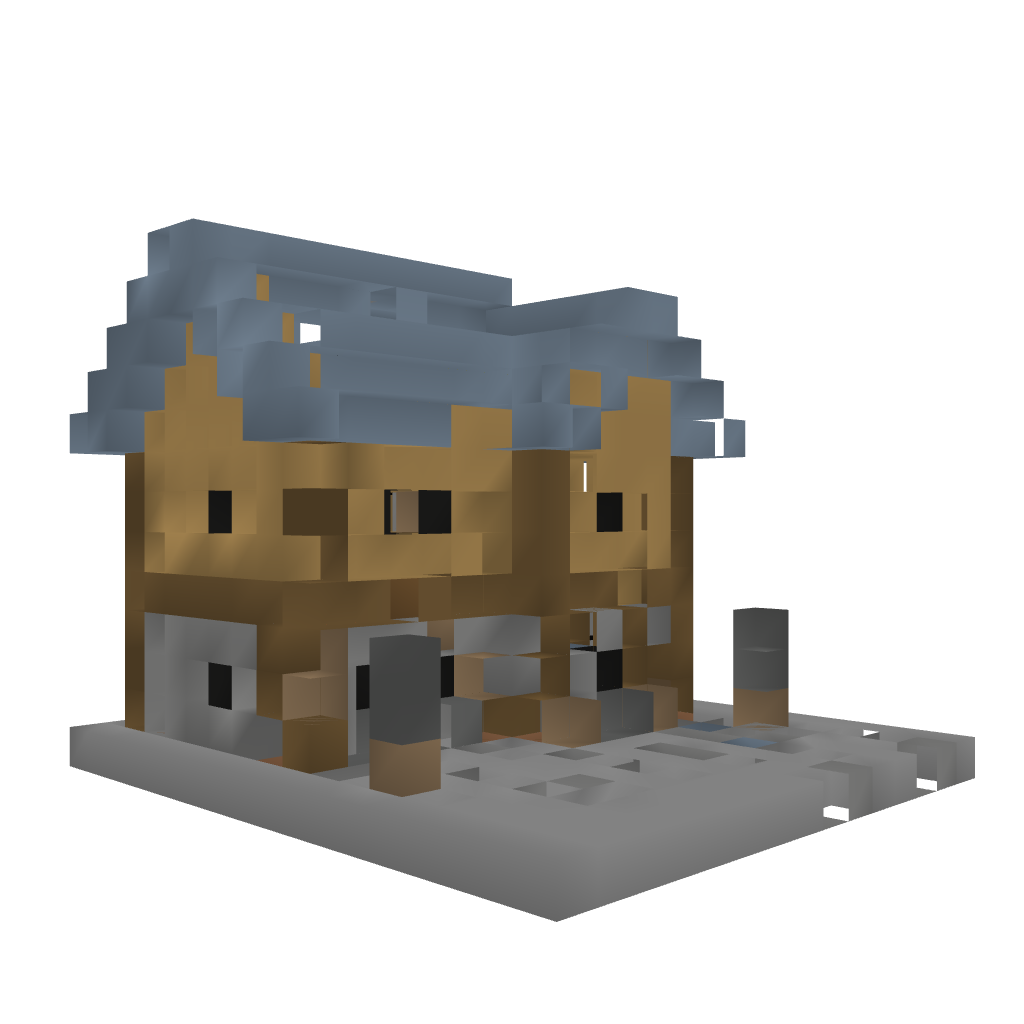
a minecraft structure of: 1700's House